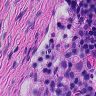
Metastatic tissue present: no